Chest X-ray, PA view. Patient: 28 years old, sex F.
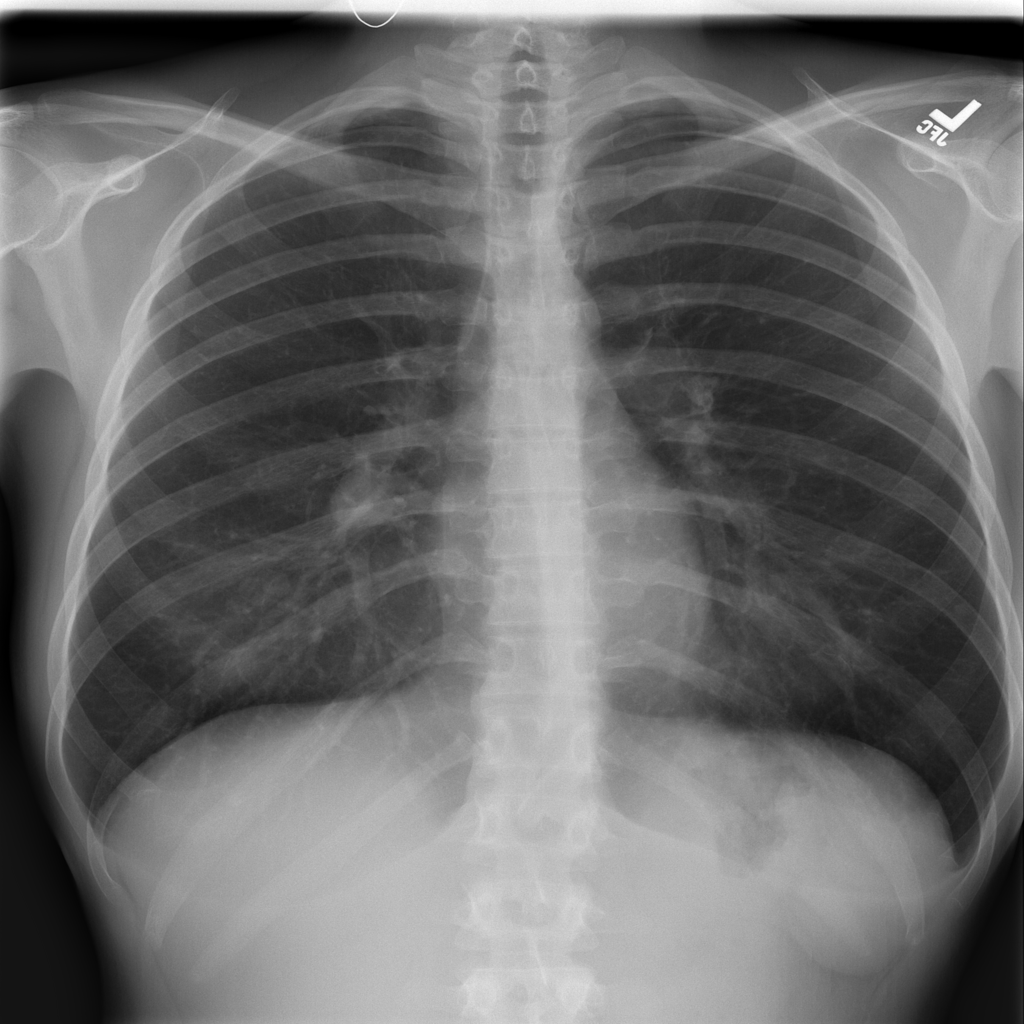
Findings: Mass